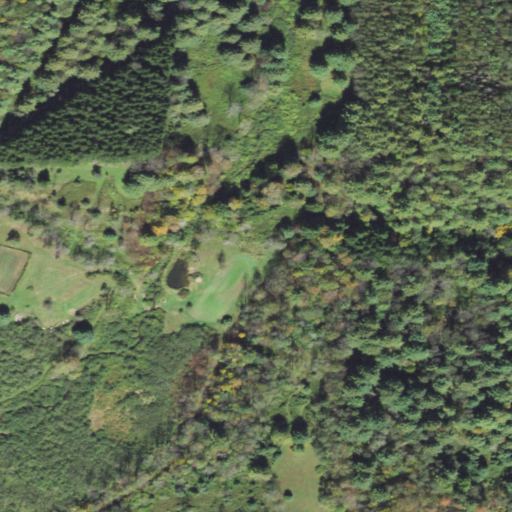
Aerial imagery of valley in Pennsylvania named Blumenthal Hollow containing mixed forest, evergreen forest, deciduous forest, pasture, and open development